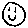
Label: smiley face